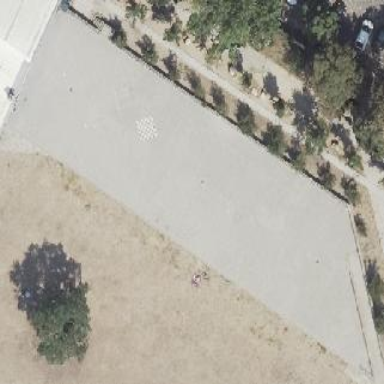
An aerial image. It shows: Pitch with paving stones surface.